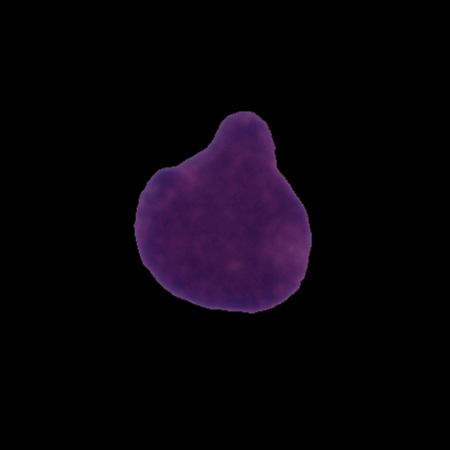
Label: cancer